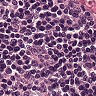
Metastatic tissue present: no